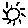
Label: sun